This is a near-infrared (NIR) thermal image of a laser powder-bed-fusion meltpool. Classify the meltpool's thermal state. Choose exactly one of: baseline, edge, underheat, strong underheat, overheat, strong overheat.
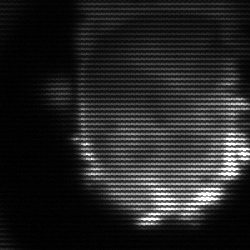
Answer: baseline